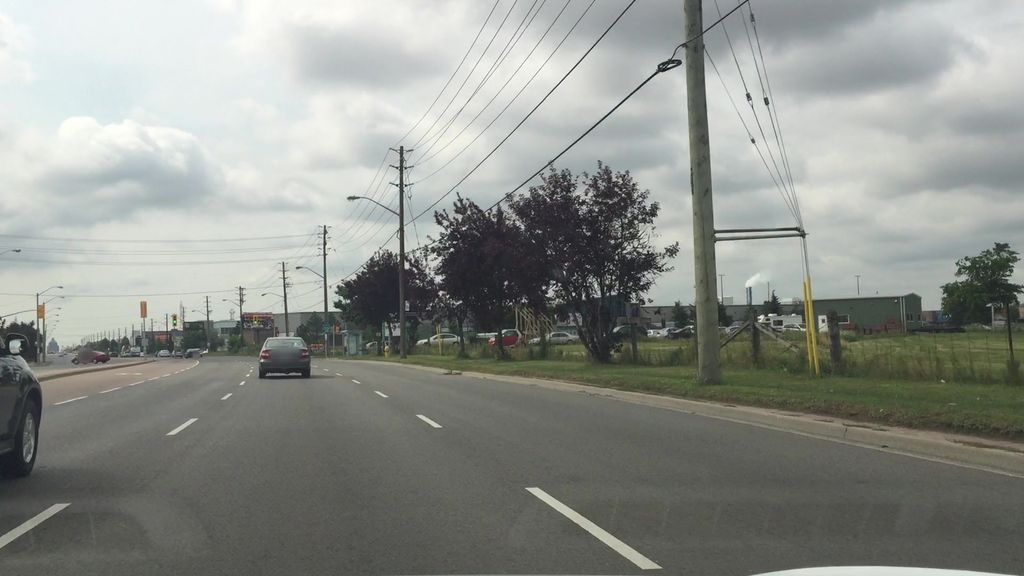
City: toronto